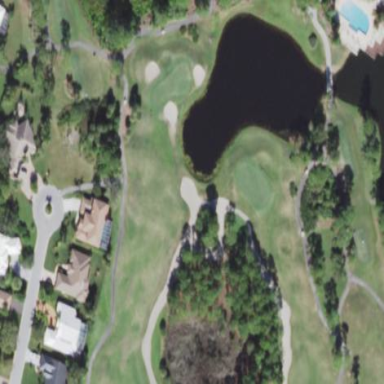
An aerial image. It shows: Sand bunker on golf course.